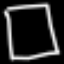
Label: square